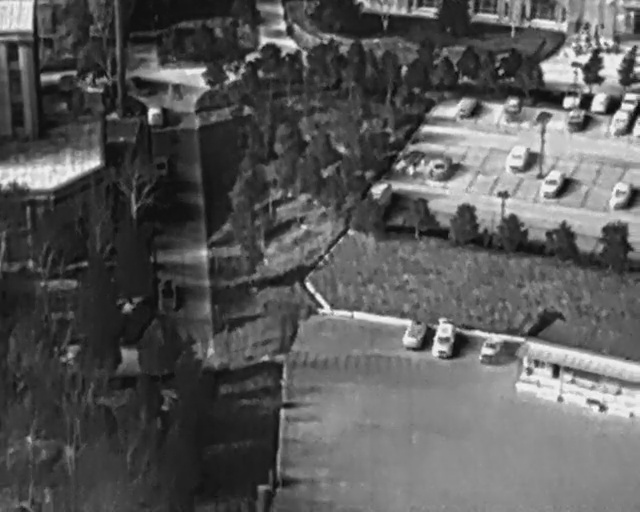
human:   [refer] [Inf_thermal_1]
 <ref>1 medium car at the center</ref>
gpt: <box>[[65, 64, 72, 68, 10]]</box>

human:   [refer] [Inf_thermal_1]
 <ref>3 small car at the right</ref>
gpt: <box>[[74, 66, 78, 70, 11], [94, 36, 99, 39, 10], [78, 28, 82, 32, 15]]</box>

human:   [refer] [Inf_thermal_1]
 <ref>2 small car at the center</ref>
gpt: <box>[[62, 62, 67, 67, 21], [61, 29, 66, 33, 39]]</box>

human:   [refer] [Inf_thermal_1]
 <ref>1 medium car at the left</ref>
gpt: <box>[[23, 55, 29, 59, 2]]</box>

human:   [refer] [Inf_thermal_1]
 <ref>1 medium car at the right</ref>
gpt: <box>[[83, 33, 89, 37, 15]]</box>

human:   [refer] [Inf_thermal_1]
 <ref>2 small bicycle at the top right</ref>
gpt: <box>[[90, 6, 93, 9, 173], [89, 8, 91, 10, 2]]</box>

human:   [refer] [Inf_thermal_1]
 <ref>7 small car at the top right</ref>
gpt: <box>[[71, 19, 74, 22, 17], [88, 21, 92, 25, 16], [95, 22, 99, 25, 2], [96, 17, 100, 21, 2], [77, 19, 82, 22, 2], [91, 18, 95, 21, 26], [87, 17, 90, 20, 11]]</box>